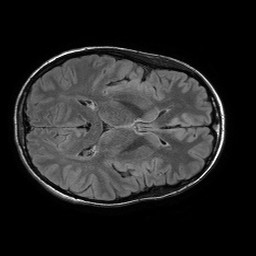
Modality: FLAIR
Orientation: axial
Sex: female
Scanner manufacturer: philips
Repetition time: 11 s
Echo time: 0.125 s